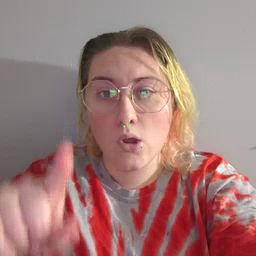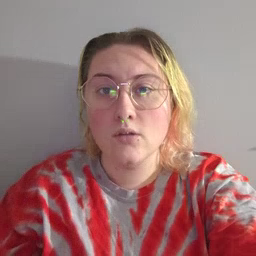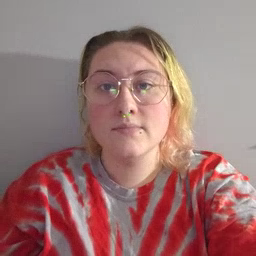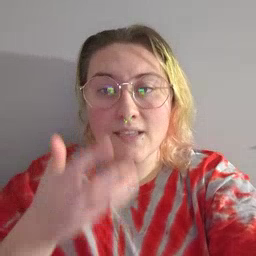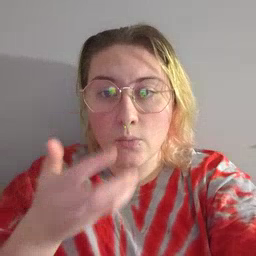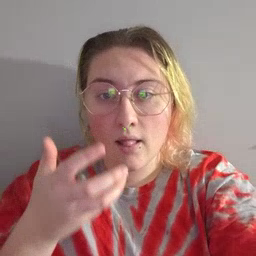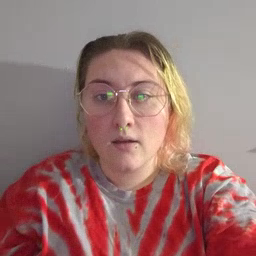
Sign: cereal